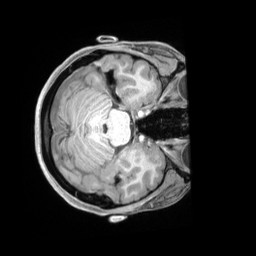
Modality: T1w
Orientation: axial
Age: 22
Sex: female
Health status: ill
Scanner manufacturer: siemens
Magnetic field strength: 3 T
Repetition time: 2.2 s
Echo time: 0.00218 s